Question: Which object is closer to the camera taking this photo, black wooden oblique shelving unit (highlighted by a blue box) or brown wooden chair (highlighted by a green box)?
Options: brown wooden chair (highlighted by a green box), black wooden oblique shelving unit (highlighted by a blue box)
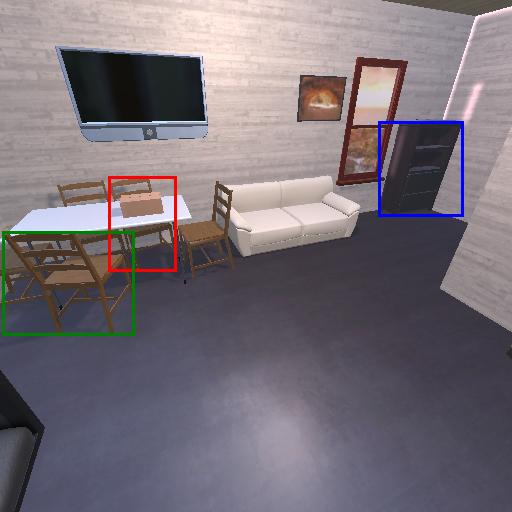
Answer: brown wooden chair (highlighted by a green box)